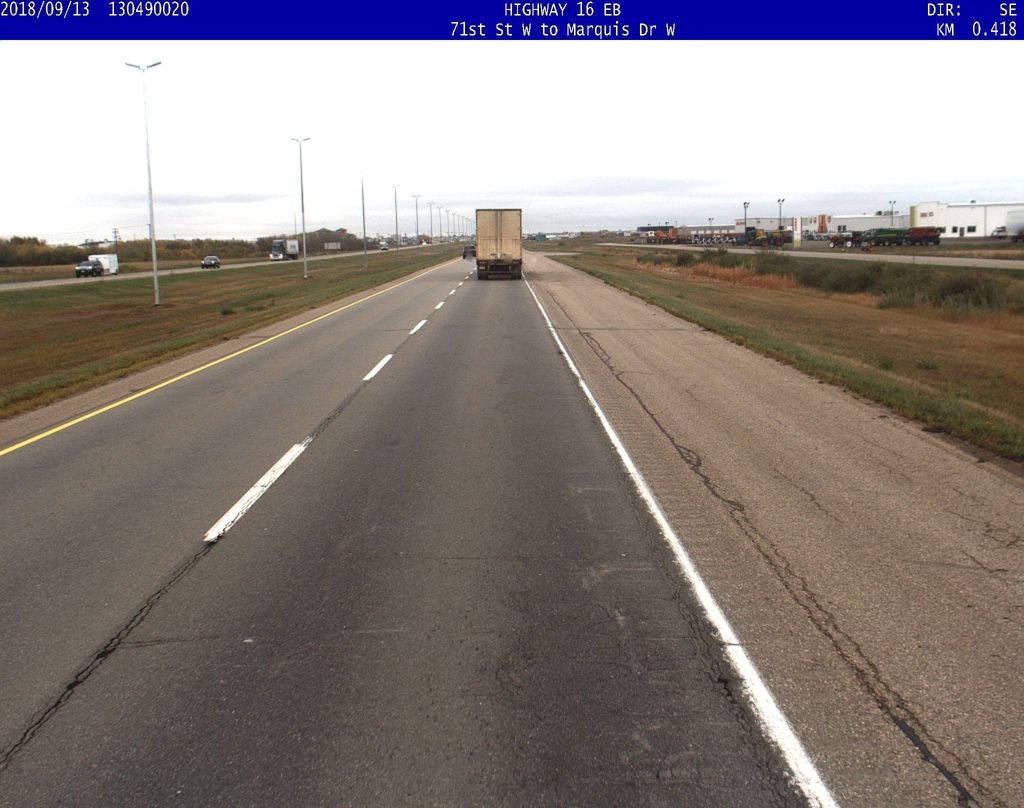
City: saskatoon